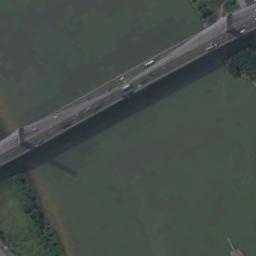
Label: bridge